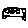
Label: car